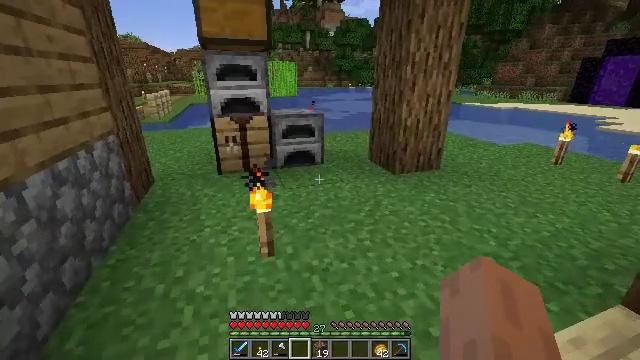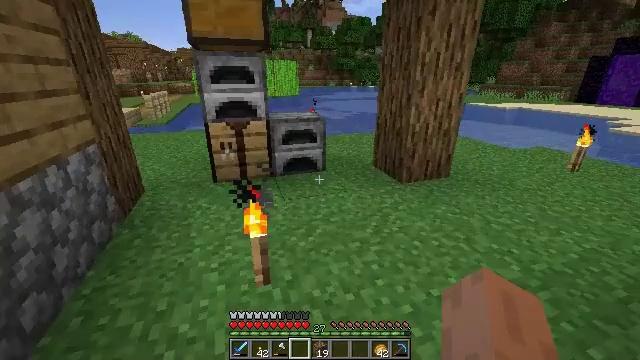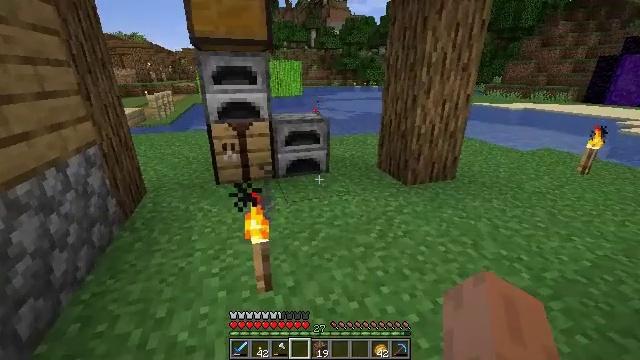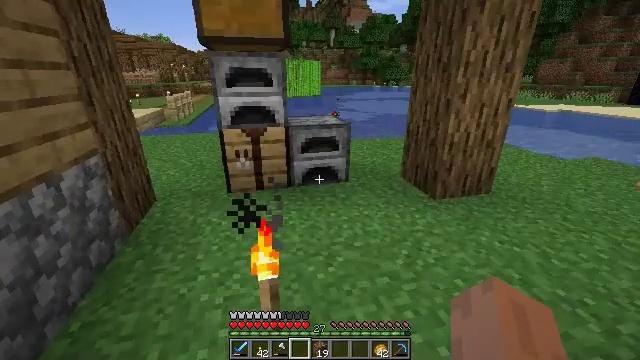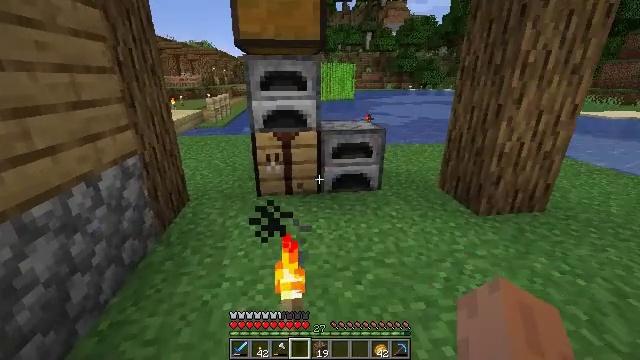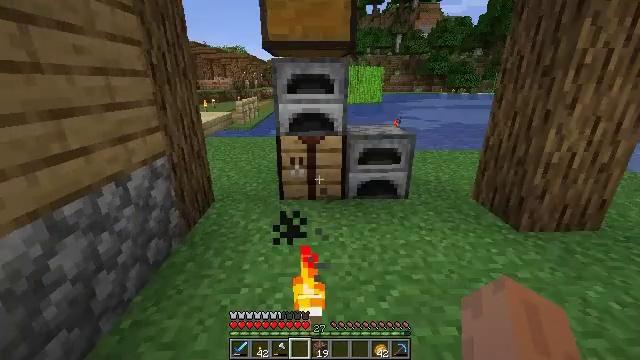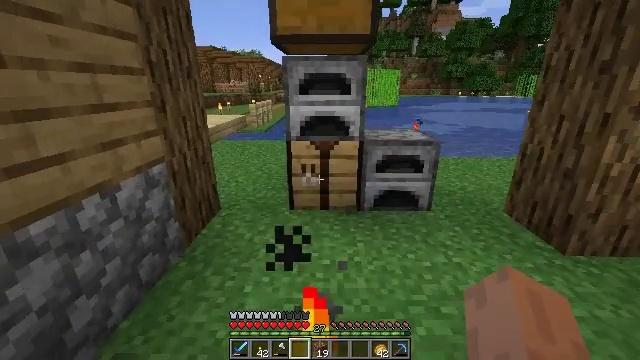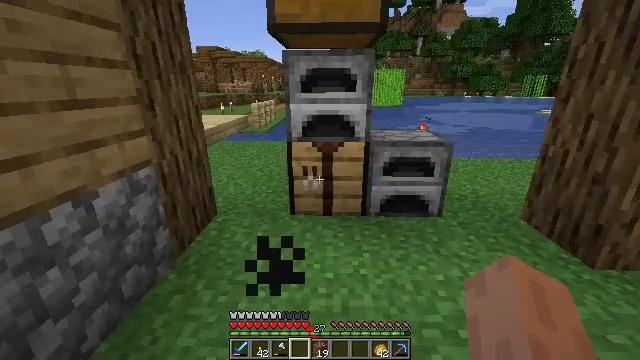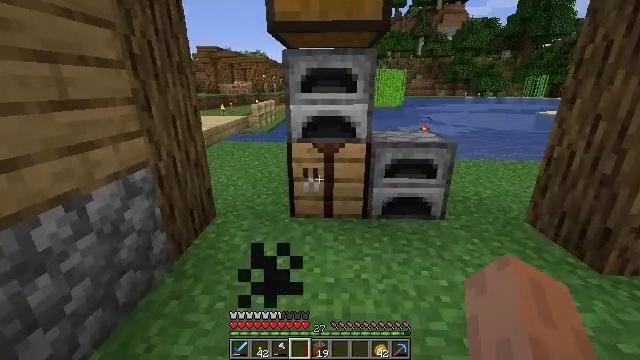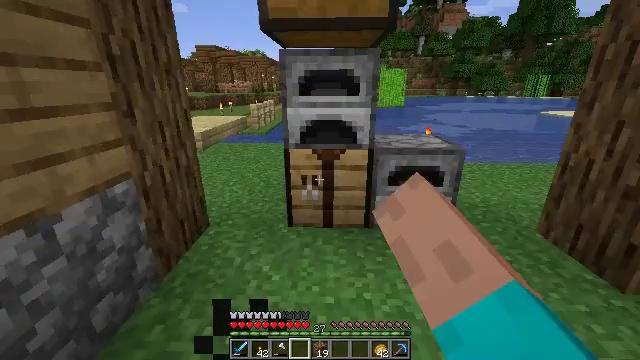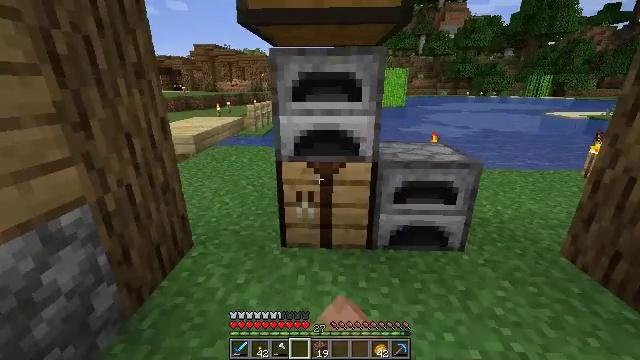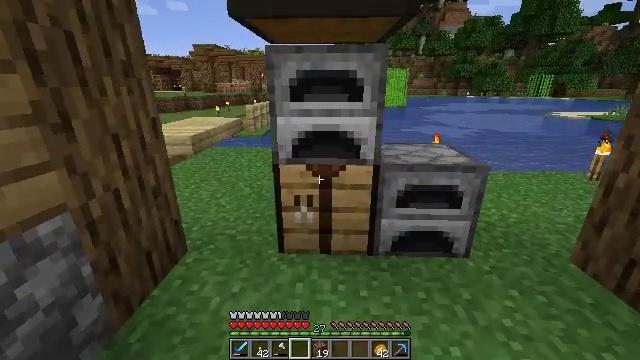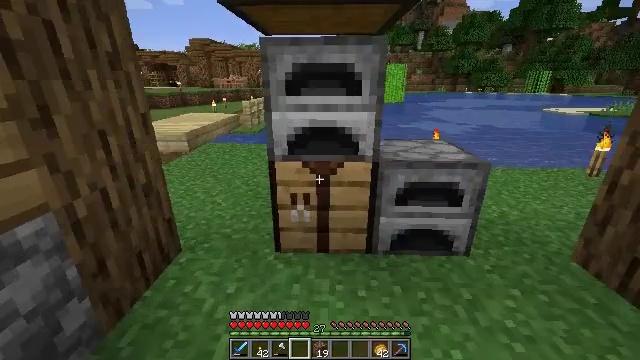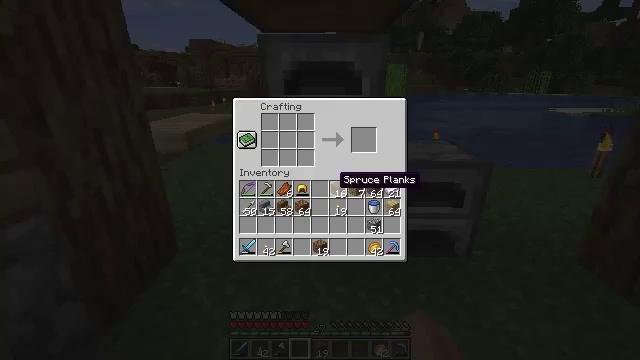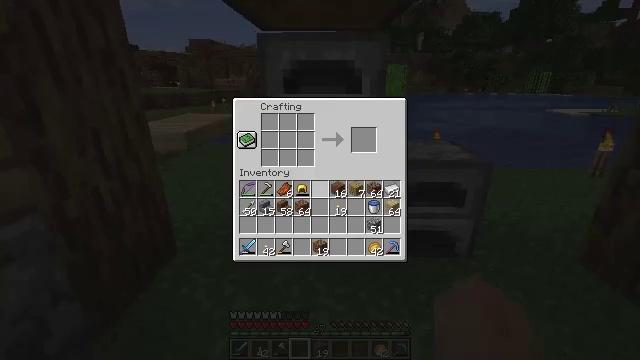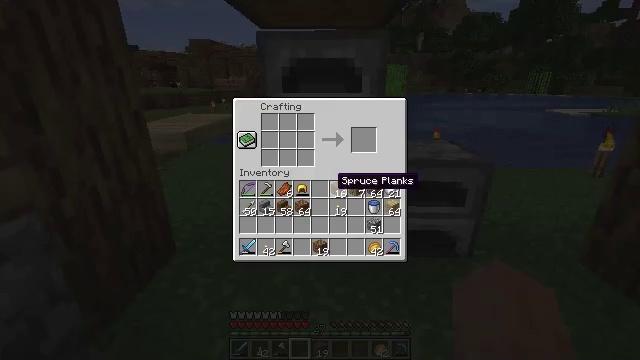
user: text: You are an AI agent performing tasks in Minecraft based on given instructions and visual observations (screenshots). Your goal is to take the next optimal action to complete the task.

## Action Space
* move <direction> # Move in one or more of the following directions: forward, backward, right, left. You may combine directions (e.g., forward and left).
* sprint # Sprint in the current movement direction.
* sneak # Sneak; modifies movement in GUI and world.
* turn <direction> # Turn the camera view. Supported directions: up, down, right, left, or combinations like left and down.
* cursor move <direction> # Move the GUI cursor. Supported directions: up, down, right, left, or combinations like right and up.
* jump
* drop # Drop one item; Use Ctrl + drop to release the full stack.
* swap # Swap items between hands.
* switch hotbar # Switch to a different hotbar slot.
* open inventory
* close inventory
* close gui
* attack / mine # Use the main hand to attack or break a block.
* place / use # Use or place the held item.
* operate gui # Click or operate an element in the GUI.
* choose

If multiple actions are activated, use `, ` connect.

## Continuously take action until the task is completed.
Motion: motion action
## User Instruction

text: Interact with the crafting table to craft birch stairs.
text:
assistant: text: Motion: move forward
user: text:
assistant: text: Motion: move forward
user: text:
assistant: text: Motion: move forward, turn left
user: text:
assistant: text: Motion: move forward, turn left
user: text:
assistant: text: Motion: move forward, turn left
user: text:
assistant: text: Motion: move forward, turn left
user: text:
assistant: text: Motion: move forward
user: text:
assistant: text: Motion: move forward, use / place
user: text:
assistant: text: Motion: move forward, use / place
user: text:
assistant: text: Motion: move forward, use / place
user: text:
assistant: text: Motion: no_op
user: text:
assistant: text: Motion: no_op
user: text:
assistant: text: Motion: cursor move right and down, open gui
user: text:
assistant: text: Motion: cursor move left
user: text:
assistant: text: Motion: cursor move right and down
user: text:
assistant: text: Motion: no_op
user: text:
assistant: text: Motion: no_op
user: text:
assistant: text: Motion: no_op
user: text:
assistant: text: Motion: no_op
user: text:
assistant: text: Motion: no_op
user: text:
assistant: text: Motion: no_op
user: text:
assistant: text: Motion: cursor move down
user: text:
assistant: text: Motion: cursor move down
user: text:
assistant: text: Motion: cursor move down
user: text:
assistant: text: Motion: no_op
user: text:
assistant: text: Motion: no_op
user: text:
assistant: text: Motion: no_op
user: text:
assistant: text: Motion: no_op
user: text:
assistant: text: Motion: no_op
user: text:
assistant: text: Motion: no_op